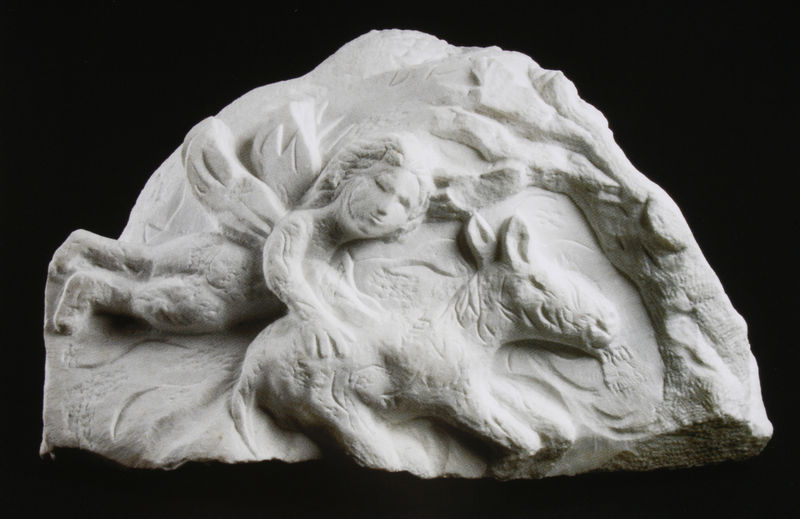
Titel: Le sacrifice d'Abraham, Das Opfer Abrahams
Künstler: Marc Chagall
Institution: Privatsammlung
Schlagwörter: baum, flügel, weiß, frau, marmor, tier, arm, gesicht, halten, mensch, stein, futter, ohren, esel, fliegen, pferd, engel, skulptur, relief, bildhauerei, flug, fragment, gips, stier, schieben, führen, europa